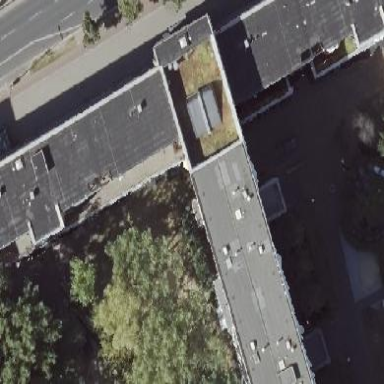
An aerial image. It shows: Commercial building.